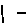
Label: line